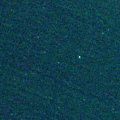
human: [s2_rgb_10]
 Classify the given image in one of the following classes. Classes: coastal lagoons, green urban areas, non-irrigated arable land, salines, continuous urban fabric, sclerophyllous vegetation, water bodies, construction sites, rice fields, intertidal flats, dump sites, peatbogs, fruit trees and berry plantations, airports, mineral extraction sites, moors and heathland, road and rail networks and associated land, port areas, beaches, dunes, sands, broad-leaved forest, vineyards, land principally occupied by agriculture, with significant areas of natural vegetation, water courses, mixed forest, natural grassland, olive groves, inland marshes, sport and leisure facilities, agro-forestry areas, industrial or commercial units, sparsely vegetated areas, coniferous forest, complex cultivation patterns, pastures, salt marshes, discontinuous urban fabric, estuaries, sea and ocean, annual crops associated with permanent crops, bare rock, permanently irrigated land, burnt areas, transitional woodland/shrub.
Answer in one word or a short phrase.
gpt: sea and ocean